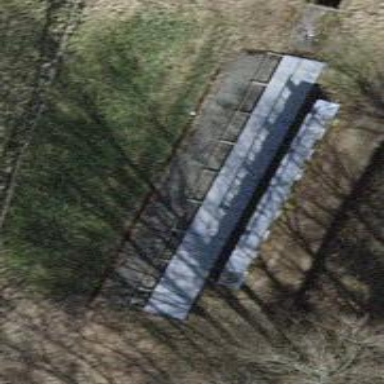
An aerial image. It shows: Retaining wall.